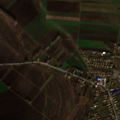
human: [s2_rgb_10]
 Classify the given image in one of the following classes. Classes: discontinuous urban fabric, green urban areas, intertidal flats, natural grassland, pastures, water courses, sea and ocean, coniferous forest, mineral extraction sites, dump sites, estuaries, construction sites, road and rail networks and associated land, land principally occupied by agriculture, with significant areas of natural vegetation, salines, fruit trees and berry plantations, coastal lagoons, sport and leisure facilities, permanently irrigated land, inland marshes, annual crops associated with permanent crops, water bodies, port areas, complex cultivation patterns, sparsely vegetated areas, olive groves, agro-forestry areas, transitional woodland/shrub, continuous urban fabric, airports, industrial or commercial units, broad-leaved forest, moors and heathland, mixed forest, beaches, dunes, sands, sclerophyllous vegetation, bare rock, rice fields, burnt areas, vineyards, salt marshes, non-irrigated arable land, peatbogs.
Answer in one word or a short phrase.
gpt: discontinuous urban fabric, non-irrigated arable land, land principally occupied by agriculture, with significant areas of natural vegetation